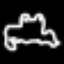
Label: frog